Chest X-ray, PA view. Patient: 55 years old, sex F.
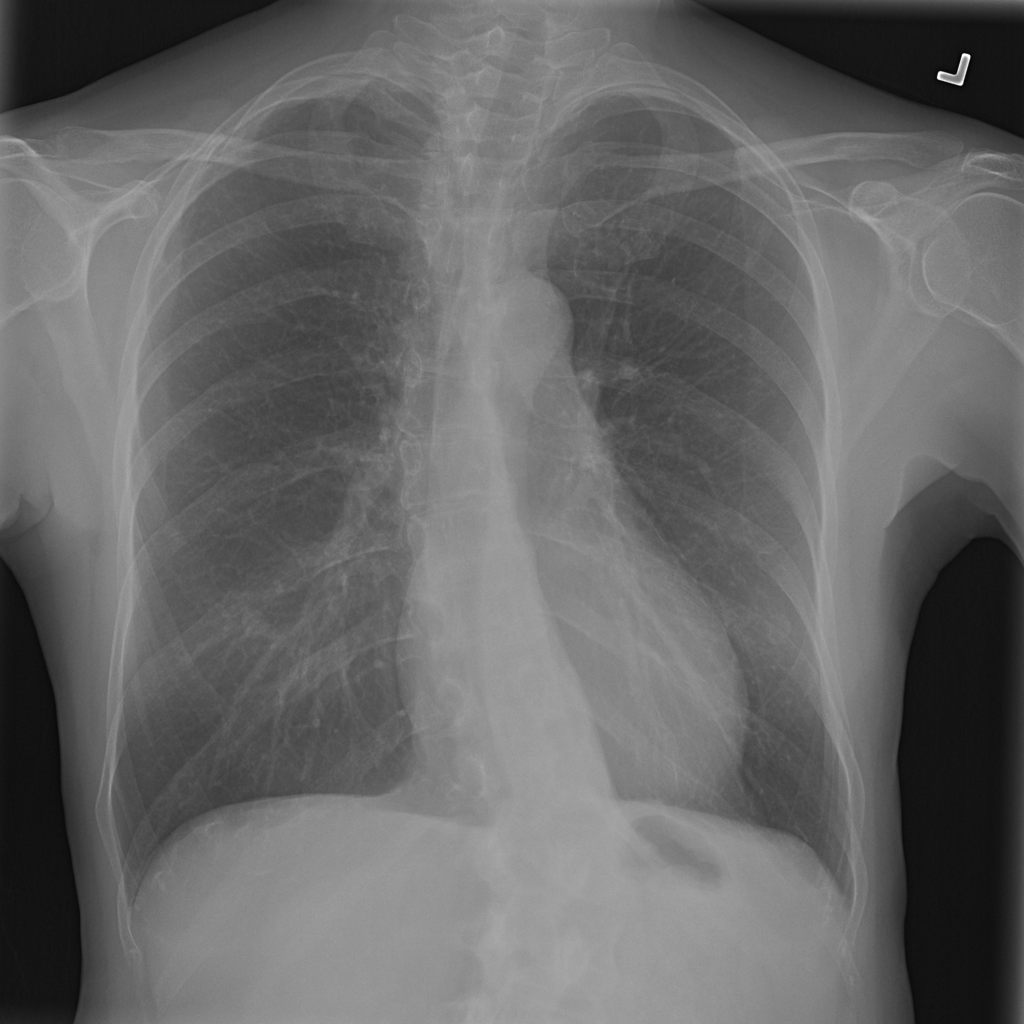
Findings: No Finding